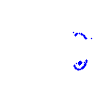
Particle: pion